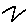
Label: zigzag